Question: I'm trying to create a little Python script that'll log into a web access authentication page for me automatically for the purposes of convenience (the login appears each time the computer is disconnected from the network).

My attempt so far has been to use the module mechanize, but running this doesn't result in the login vanishing from my standard browser:
'''
import mechanize
browser = mechanize.Browser()
browser.addheaders = [("User-agent","Mozilla/5.0 (X11; U; Linux i686; en-US; rv:1.9.2.13) Gecko/20101206 Ubuntu/10.10 (maverick) Firefox/3.6.13")]
browser.open("https://controller.mobile.lan/101/portal/")
browser.select_form(name="logonForm")
browser["login"] = "myUsername"
browser["password"] = "myPasscode"
browser.submit()
print browser.title()
'''
How can I get this login to work in Python?
Here's what I think is the relevant section of the HTML of the login page:
'''
<form name="logonForm" style="display:none">
<!-- Logon Form -->
<div id="logonForm_subscriptionChoice_top_title_block" class="subtitle">
<span id="logonForm_subscriptionChoice_top_title_text">YOU ALREADY HAVE YOUR LOGIN</span>
</div>
<div id="logonForm_auth_modes_block" style="display:none">
<table class="hoverLink"><tr>
<td>
<div id="logonForm_shibboleth_authentication_button">
<img src="./resources/_images/shibboleth.png" height="30px"><br><span id="logonForm_shibboleth_text">Utilisez vos identifiants institutionnels</span>
</div>
</td>
<td>
<div id="logonForm_standard_authentication_button">
<img src="./resources/_images/ticket.png" height="30px"><br><span id="logonForm_ticket_text">Utilisez un ticket de connexion</span>
</div>
</td>
</tr></table>
</div>
<div id="logonForm_logon_block">
<table>
<tr id="logonForm_logon_block_credentials">
<td class="label">
<span id="logonForm_login_text">LOGIN</span><br><input type="text" name="login" autocomplete="on">
</td>
<td class="label">
<span id="logonForm_password_text">PASSWORD</span><br><input type="password" name="password" autocomplete="on">
</td>
<td>
<button type="submit" id="logonForm_connect_button"><span><img src="./resources/_images/auth_button.png" height="35px"></span></button>
</td>
</tr>
<tr id="logonForm_policy_block">
<!-- Check Box Confirm (Visible status depends on configuration option) --><td colspan="3">
<br><input type="checkbox" name="policy_accept">&nbsp;
<span id="logonForm_policy_text"></span>
</td>
</tr>
</table>
</div>
<br><button type="button" id="logonForm_authentication_form_back_button" style="display:none">Retour</button>
<div id="logonForm_subscriptionChoice_block">
<br><div class="subtitle">
<span id="logonForm_subcribe_bottom_title_text">NOT A LOGIN YET ?</span>
</div>
<br><div id="logonForm_subscriptionChoice_first_double_insert_block">
<table class="hoverLink"><tr>
<td></td>
<td></td>
</tr></table>
</div>
<div id="logonForm_subscriptionChoice_second_double_insert_block">
<table class="hoverLink"><tr>
<td></td>
<td></td>
</tr></table>
</div>
<div id="logonForm_subscriptionChoice_single_insert_block">
<table class="hoverLink"><tr><td></td></tr></table>
</div>
</div>
</form>
'''
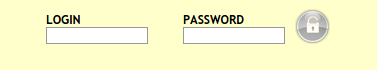
Answer: That form submits data somewhere. You need to find out where and what method it uses. After you find out, you can use the 'requests' library to do a one-liner, like:
'''
response = requests.post("https://controller.mobile.lan/101/portal/", data={'login': "username", 'password': "password")
print response.read() # Dumps the whole webpage after.
'''
Note that if that form uses javascript for submission, mechanize won't do it and you'll have to get something that actually makes javascript tick. Mechanize's FAQ (<URL> specifies that it doesn't do javascript and you have to emulate it in your own code.
Edit: If you have PyQt4 lying around, or can install it, you can use a 'headless' browser, like this:
'''
import sys
from PyQt4.QtGui import QApplication
from PyQt4.QtCore import QUrl
from PyQt4.QtWebKit import QWebPage
# Set vars here for convenience
username = "myUsername"
password = "myPassword"
class HeadlessBrowser(QWebPage):
def __init__(self, url):
self.app = QApplication(sys.argv)
super(HeadlessBrowser, self).__init__()
self.loadFinished.connect(self.login)
self.mainFrame().load(QUrl(url))
self.app.exec_();
def login(self):
doc = self.mainFrame().documentElement()
user = doc.findFirst("input[name=login]")
pwd = doc.findFirst("input[name=password]")
button = doc.findFirst("button[id=logonForm_connect_button]")
user.setAttribute("value", username)
pwd.setAttribute("value", password)
button.evaluateJavaScript("this.click()")
# Uncomment if the button click above is not enough
#form = doc.findFirst("form[name=logonForm]")
#form.evaluateJavaScript("this.submit()")
self.app.quit()
page = HeadlessBrowser("http://localhost/~iskren/headlesstest.html")
html = page.mainFrame().toHtml()
'''
And the contents of 'http://localhost/~iskren/headlesstest.html' that I used for testing:
'''
<html>
<body>
<form name="logonForm">
<input type="text" name="login"/>
<input type="password" name="password"/>
<button type="submit" id="logonForm_connect_button">Click me!</button>
</form>
</body>
</html>
'''